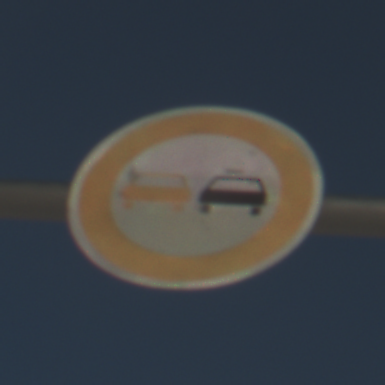
Verkehrszeichen: Ueberholverbot
Umgebung: Outdoor, Suburban
Tageszeit: MorningAfternoon
Wetter: PartlyCloudy
Licht: Natural
Jahreszeit: NotSpecified
Kontrast: HighContrast